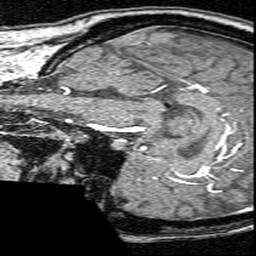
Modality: angio
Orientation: sagittal
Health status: ill
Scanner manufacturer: siemens
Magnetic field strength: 3 T
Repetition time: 0.022 s
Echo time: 0.00395 s